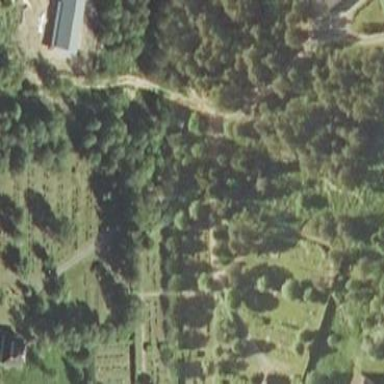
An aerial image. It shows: Cemetery.